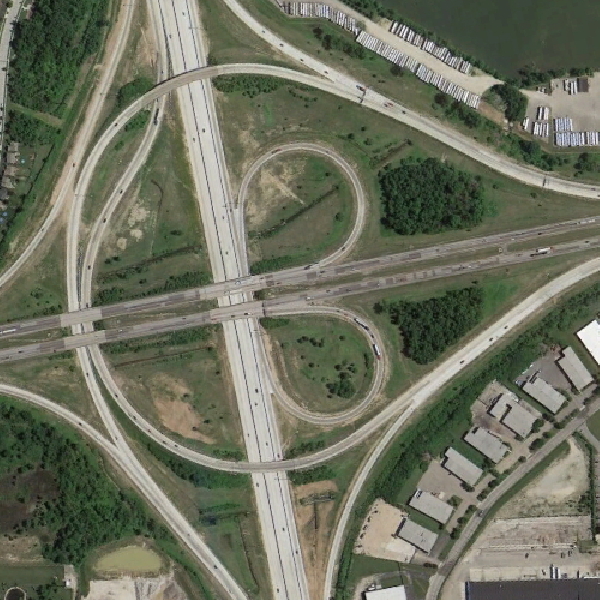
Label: Viaduct